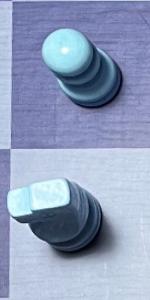
Label: Knight_White